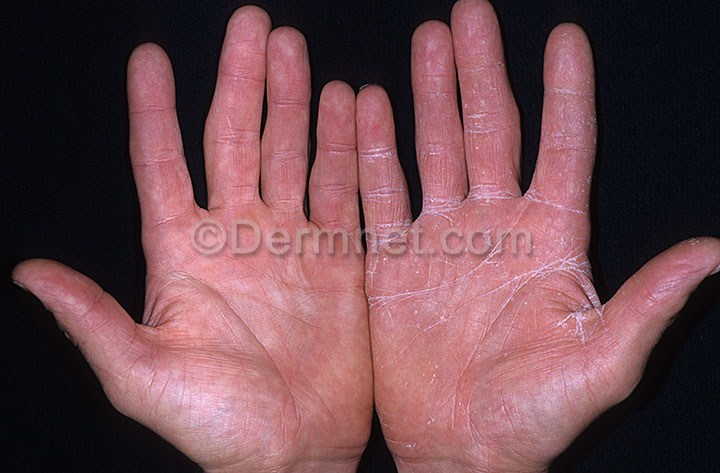
Disease: Tinea Ringworm Candidiasis and other Fungal Infections